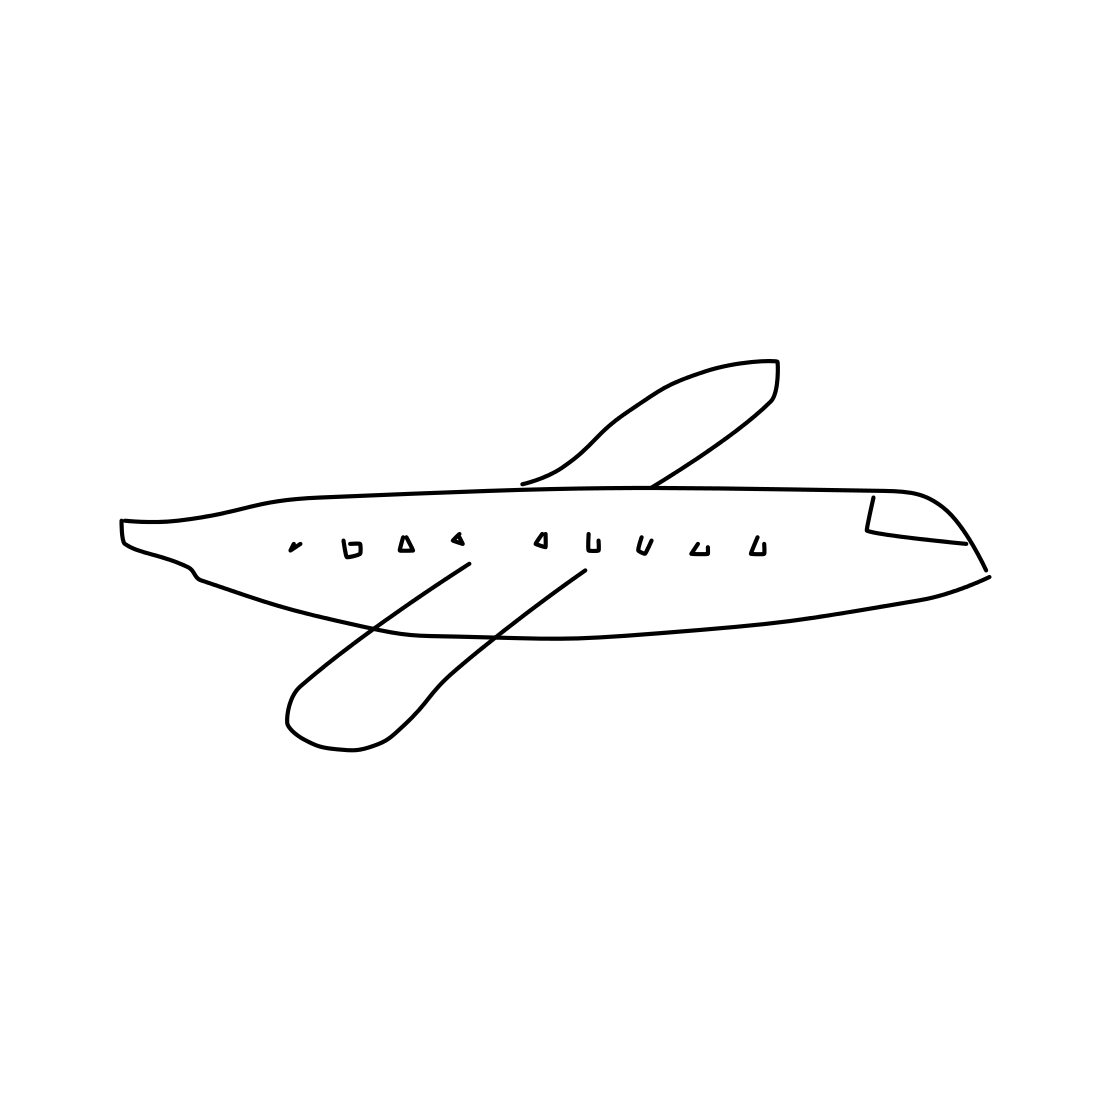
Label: airplane